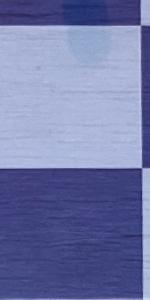
Label: Empty